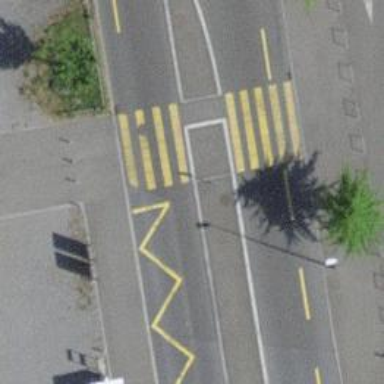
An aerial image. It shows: Kerb serving as barrier.